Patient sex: F
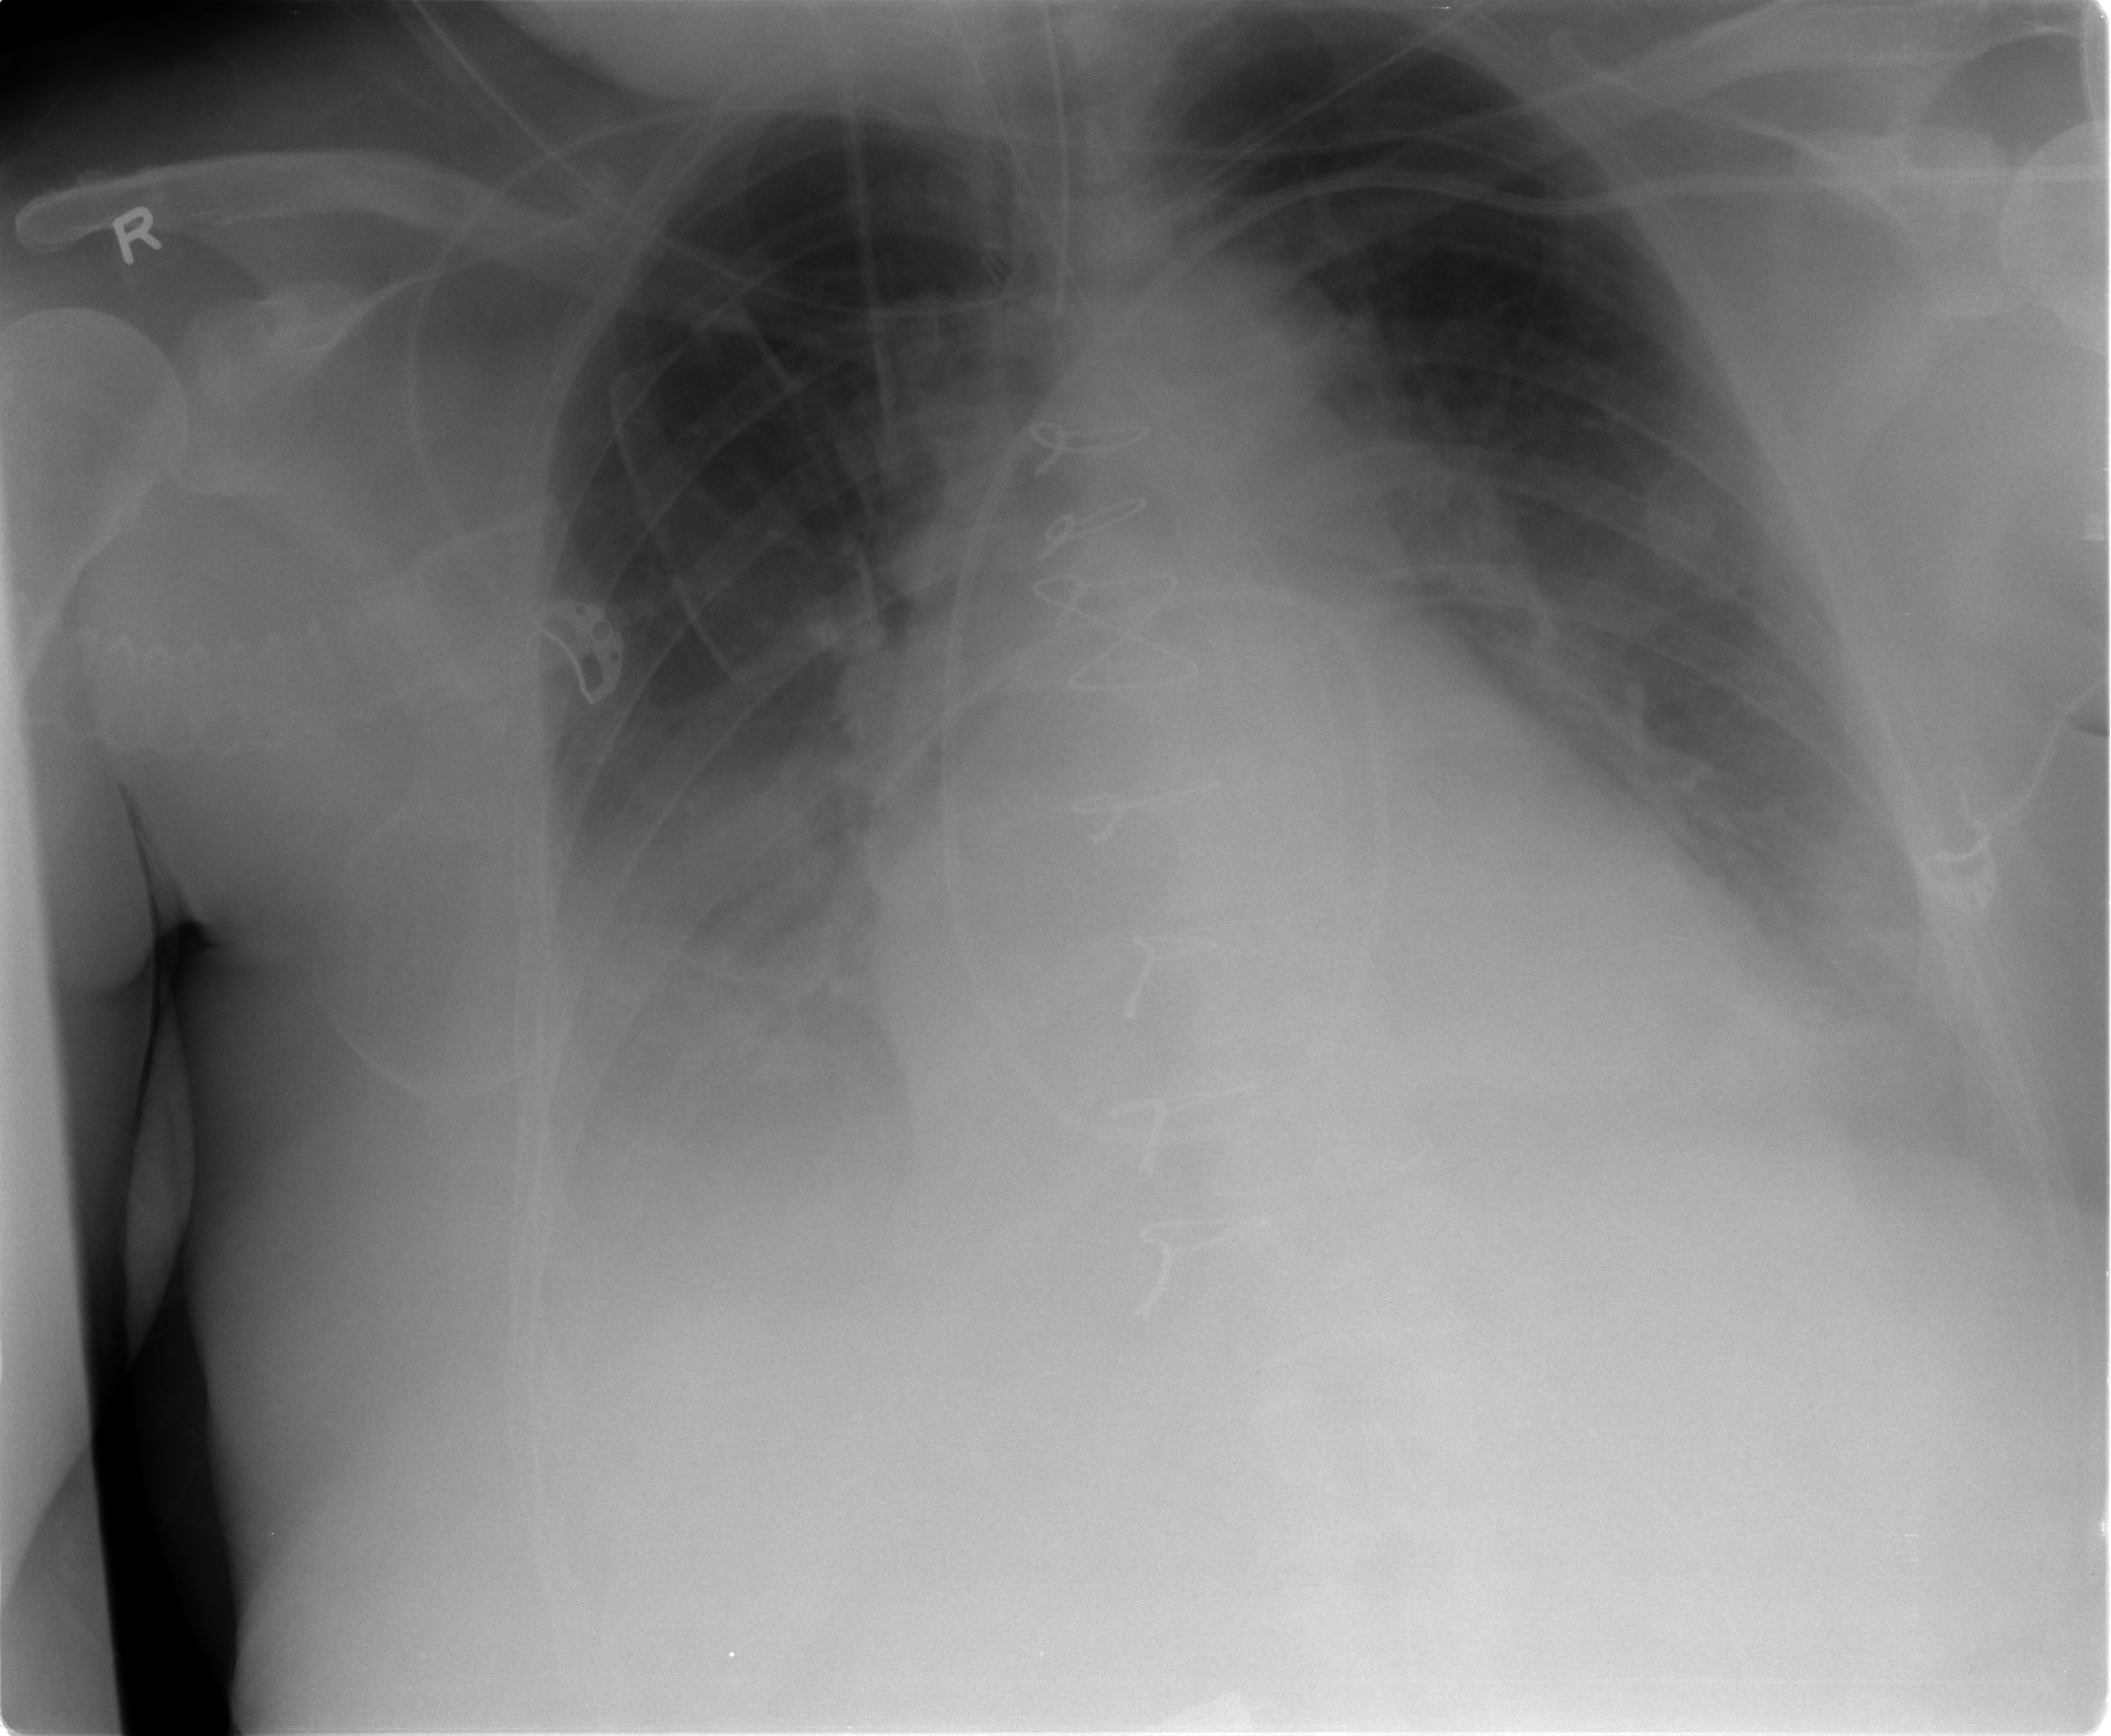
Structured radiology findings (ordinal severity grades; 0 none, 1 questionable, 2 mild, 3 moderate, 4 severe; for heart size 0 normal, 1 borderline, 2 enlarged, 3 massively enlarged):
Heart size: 2
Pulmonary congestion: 1
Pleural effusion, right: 3
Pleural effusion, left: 2
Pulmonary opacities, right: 1
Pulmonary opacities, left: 1
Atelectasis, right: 2
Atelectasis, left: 2